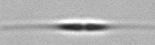
Label: Cylindrotheca